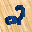
Label: 2